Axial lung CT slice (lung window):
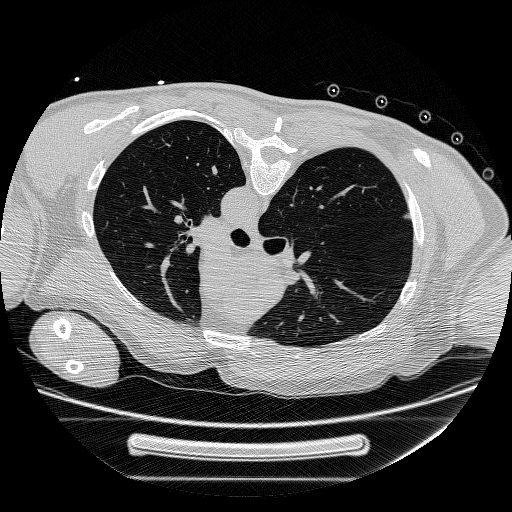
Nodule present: no